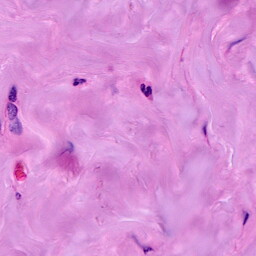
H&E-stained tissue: Breast